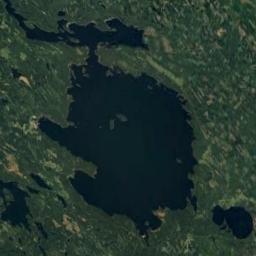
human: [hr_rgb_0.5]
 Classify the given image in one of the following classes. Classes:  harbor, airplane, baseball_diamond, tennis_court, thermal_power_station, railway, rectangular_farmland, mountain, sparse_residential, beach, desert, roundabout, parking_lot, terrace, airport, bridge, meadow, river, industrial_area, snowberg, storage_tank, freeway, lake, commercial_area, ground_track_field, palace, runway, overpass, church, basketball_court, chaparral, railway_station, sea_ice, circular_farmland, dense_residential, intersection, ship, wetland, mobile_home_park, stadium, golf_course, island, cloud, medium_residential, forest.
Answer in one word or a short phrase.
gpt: lake